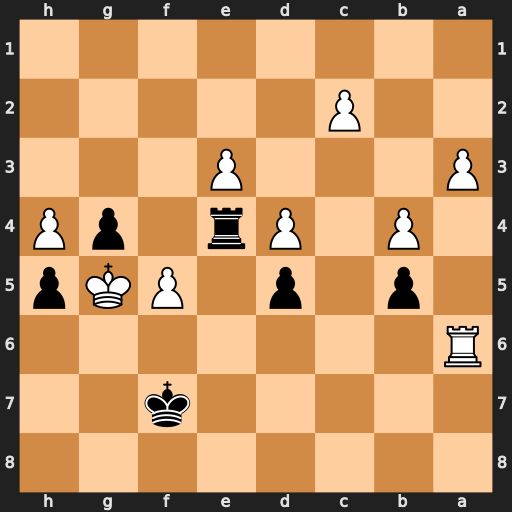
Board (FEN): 8/5k2/R7/1p1p1PKp/1P1Pr1pP/P3P3/2P5/8
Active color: b
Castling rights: -
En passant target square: -
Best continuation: g3 Kxh5 Re8 Rg6 Rg8 Kg4 g2